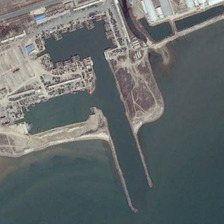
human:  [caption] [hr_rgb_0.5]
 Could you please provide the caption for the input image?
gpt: an empty port is near many bareland and several buildings .

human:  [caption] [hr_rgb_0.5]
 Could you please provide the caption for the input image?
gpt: an empty port is near many bareland and several buildings .

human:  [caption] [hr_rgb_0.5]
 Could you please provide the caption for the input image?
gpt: an empty port is near many bareland and several buildings .

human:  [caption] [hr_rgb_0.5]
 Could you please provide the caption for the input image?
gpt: an empty port is near many bareland and several buildings .

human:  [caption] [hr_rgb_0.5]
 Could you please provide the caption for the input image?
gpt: an empty port is near many bareland and several buildings .